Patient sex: F
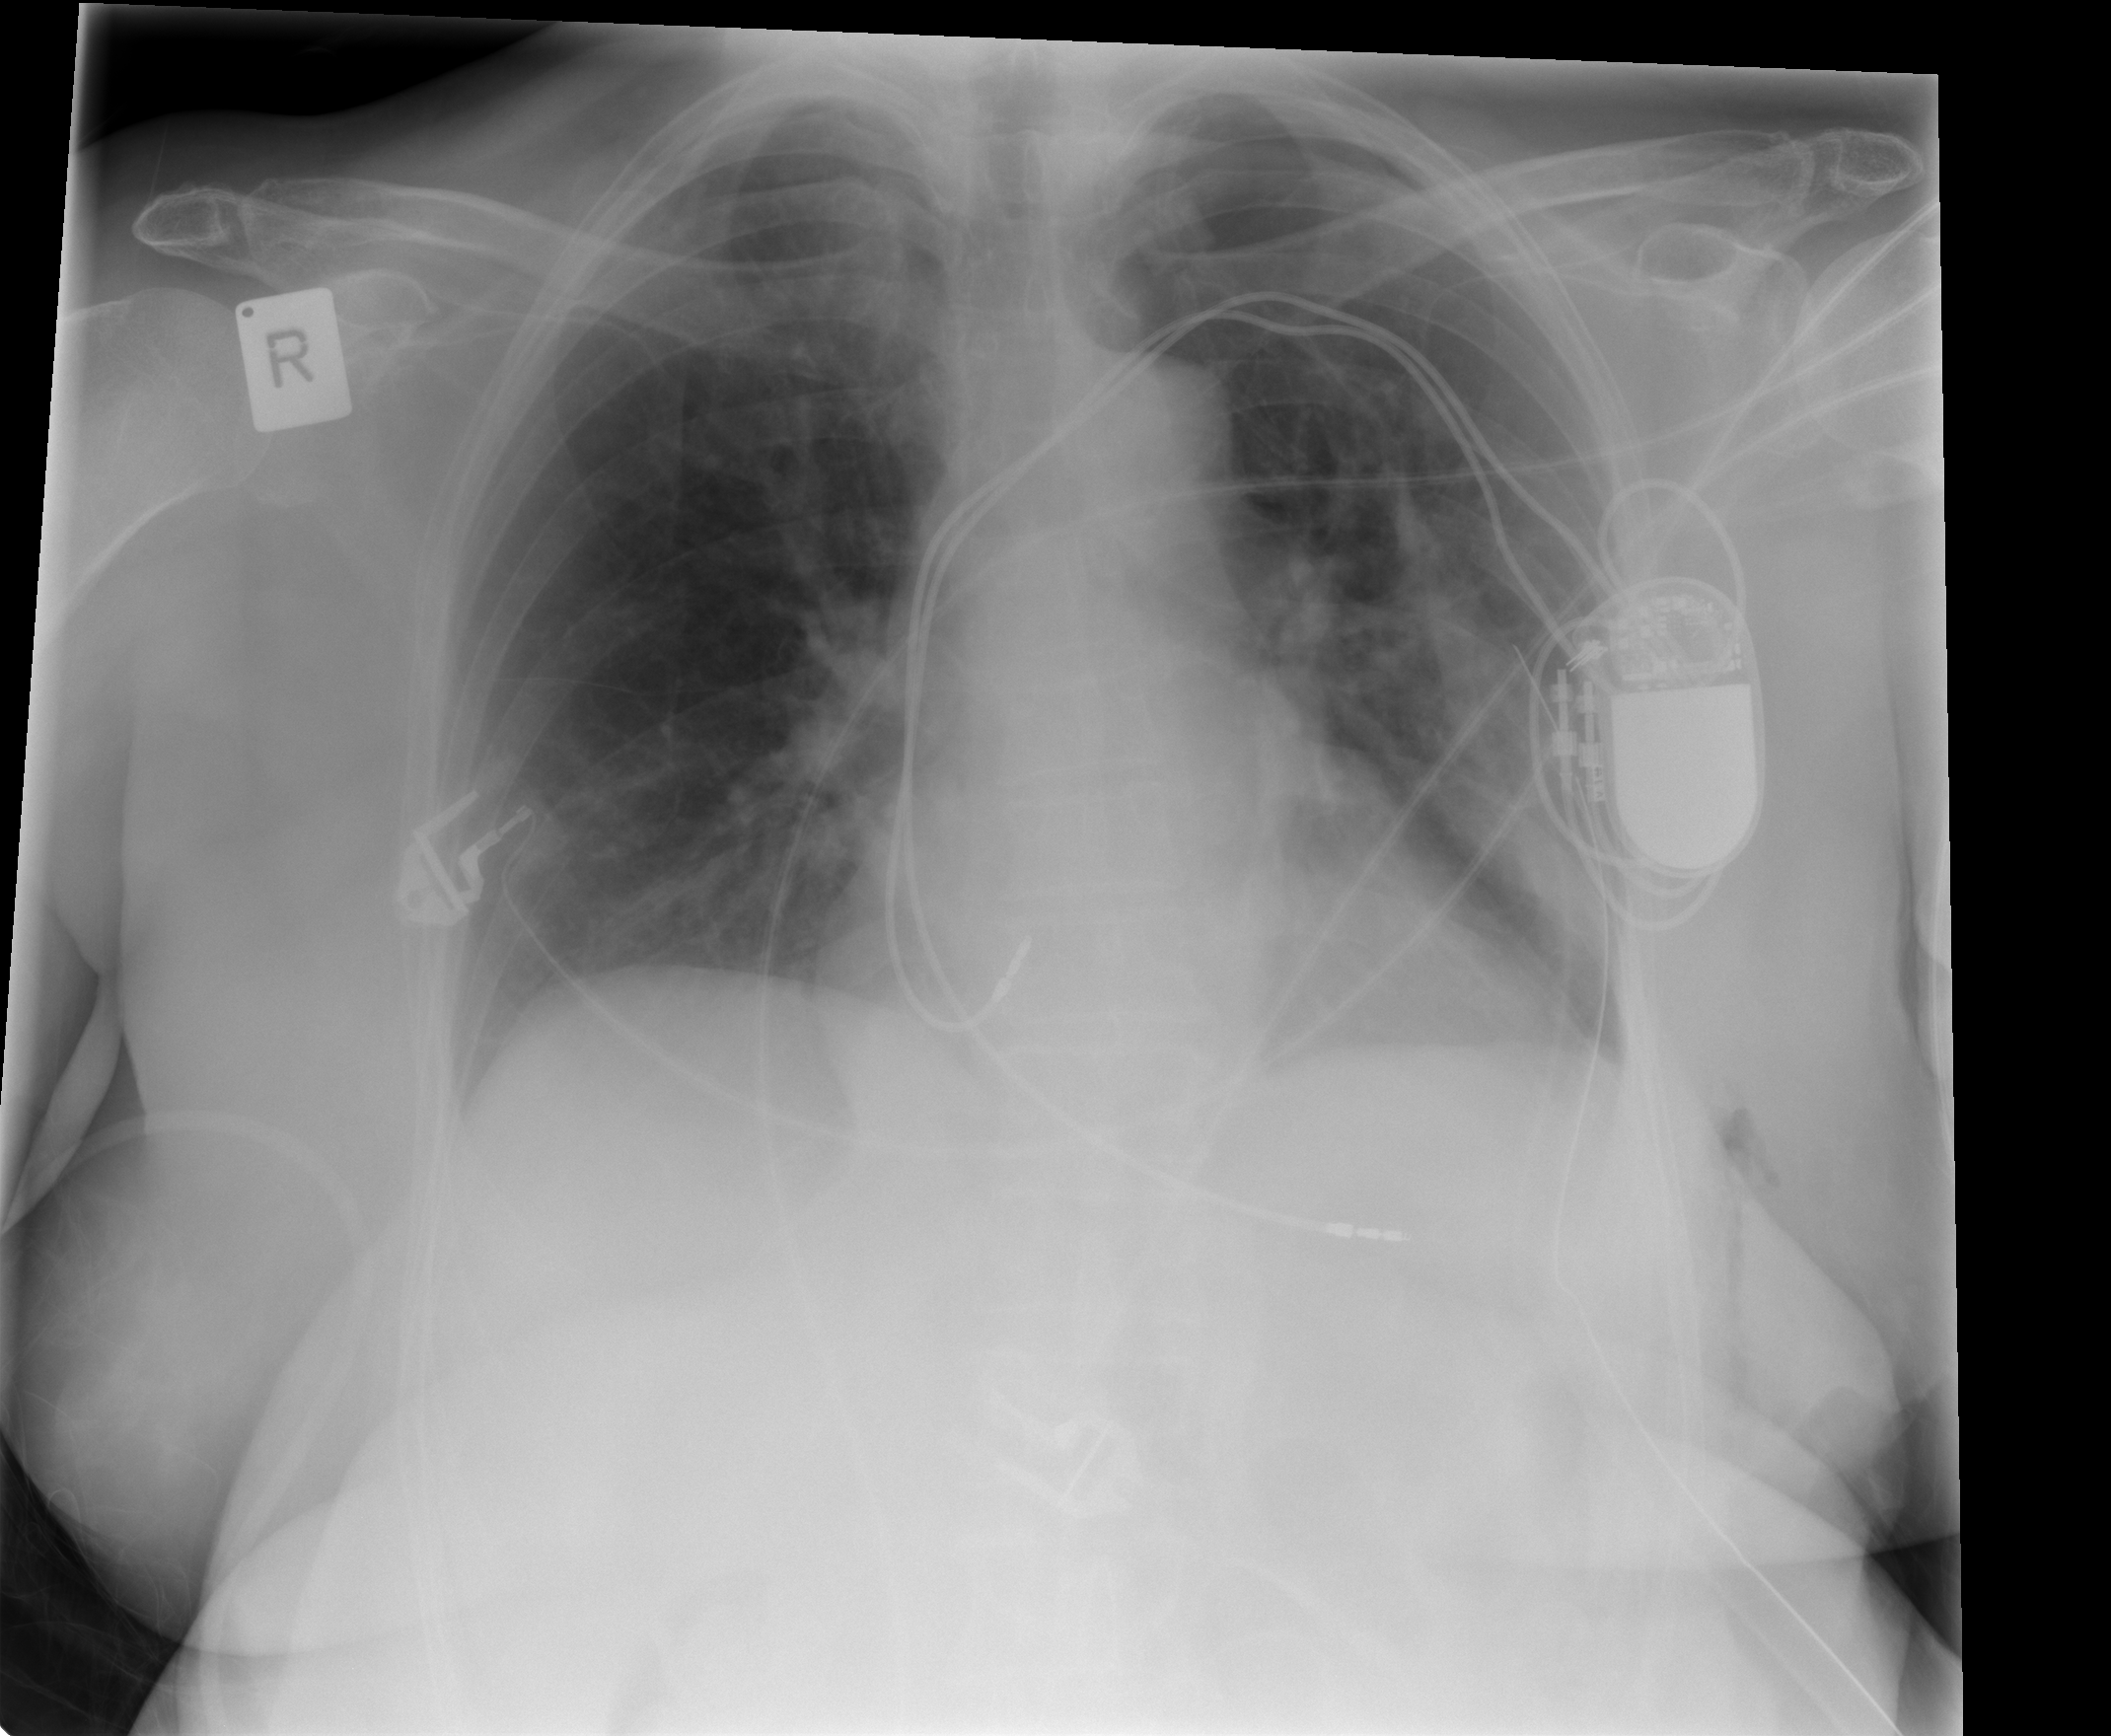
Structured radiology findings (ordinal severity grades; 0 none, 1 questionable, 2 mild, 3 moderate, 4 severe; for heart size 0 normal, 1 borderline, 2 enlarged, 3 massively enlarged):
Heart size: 0
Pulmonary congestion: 2
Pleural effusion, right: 0
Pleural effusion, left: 0
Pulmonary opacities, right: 0
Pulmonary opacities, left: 0
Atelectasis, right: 0
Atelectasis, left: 2